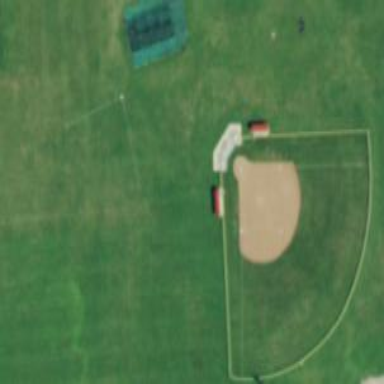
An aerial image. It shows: Baseball pitch for leisure land activities.